Question: I have a quick question on how to achieve a desired view of a background on a view. What I want is a directional arrow pointing in a direction as the overlay on a background of say a textview.
For example (Beautiful MS Paint skills)

I have already tried using a layer-list which isn't going to work in this case due to screen size changes or fluctuating content heights. Is there any other possible way to do this other than using a 9patch. I've been dreading to even research 9 patches due to my complete illiteracy when it comes to graphic design.
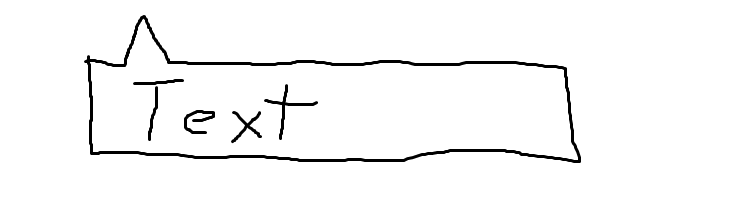
Answer: Something like this attached file would help? Created in paint, used then <URL> to draw the stretchebale lines.
You might have seen the docs for <URL>.